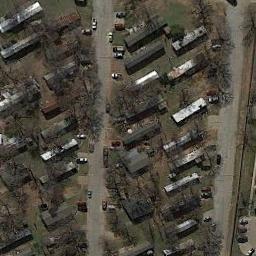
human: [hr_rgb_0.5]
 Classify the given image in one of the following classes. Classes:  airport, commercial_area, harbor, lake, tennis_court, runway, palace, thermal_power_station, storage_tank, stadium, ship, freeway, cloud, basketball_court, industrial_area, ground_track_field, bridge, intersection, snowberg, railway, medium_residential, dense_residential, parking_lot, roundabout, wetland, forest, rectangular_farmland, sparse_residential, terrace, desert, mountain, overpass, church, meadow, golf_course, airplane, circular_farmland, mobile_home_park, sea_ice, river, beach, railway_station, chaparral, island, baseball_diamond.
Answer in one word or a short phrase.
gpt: mobile_home_park